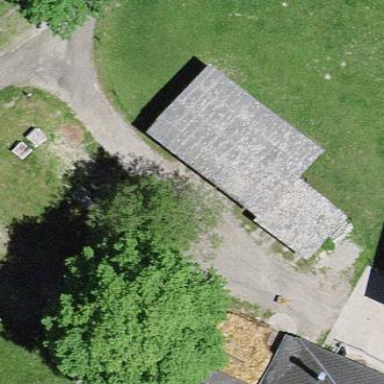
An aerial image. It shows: Shed.